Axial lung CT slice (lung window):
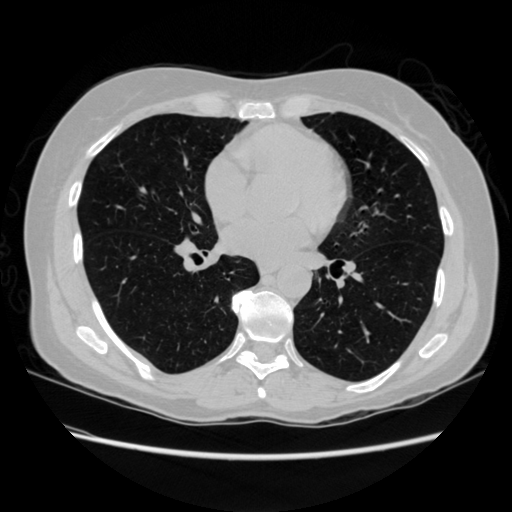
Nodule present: no